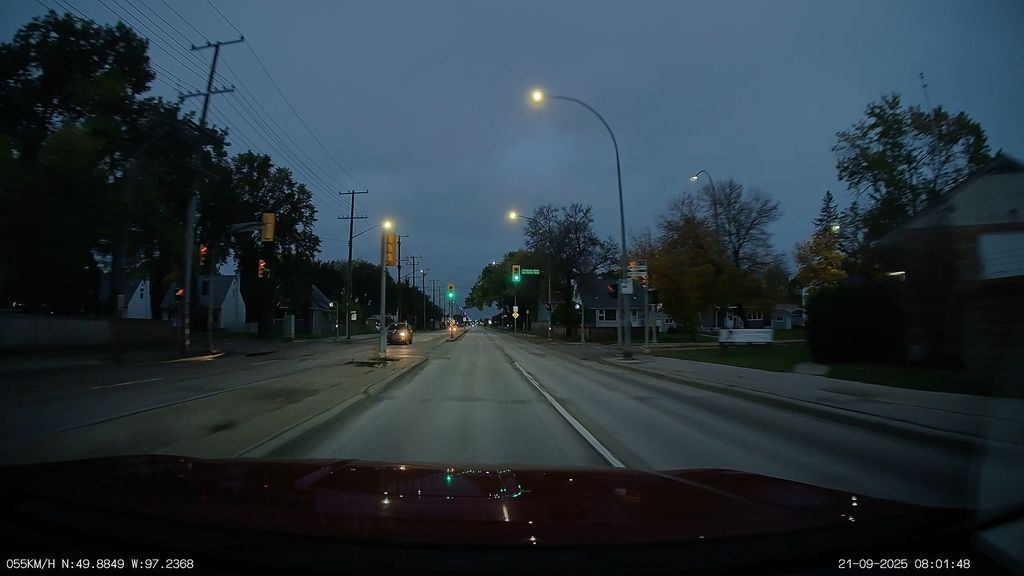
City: winnipeg